Interaction volume radius: 5 \u00c5
Interaction volume height: 20 \u00c5
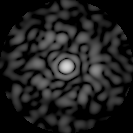
Disorder parameter: 0.859